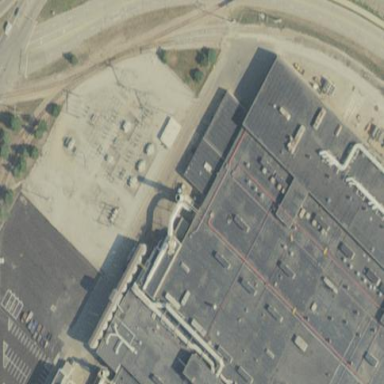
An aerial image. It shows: Industrial power substation.